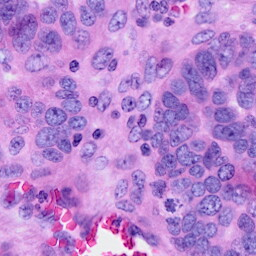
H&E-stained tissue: Ovarian